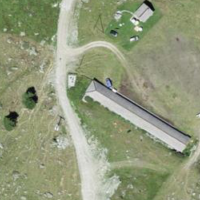
EUNIS habitat code: 26
Species observed at this site:
Caltha palustris